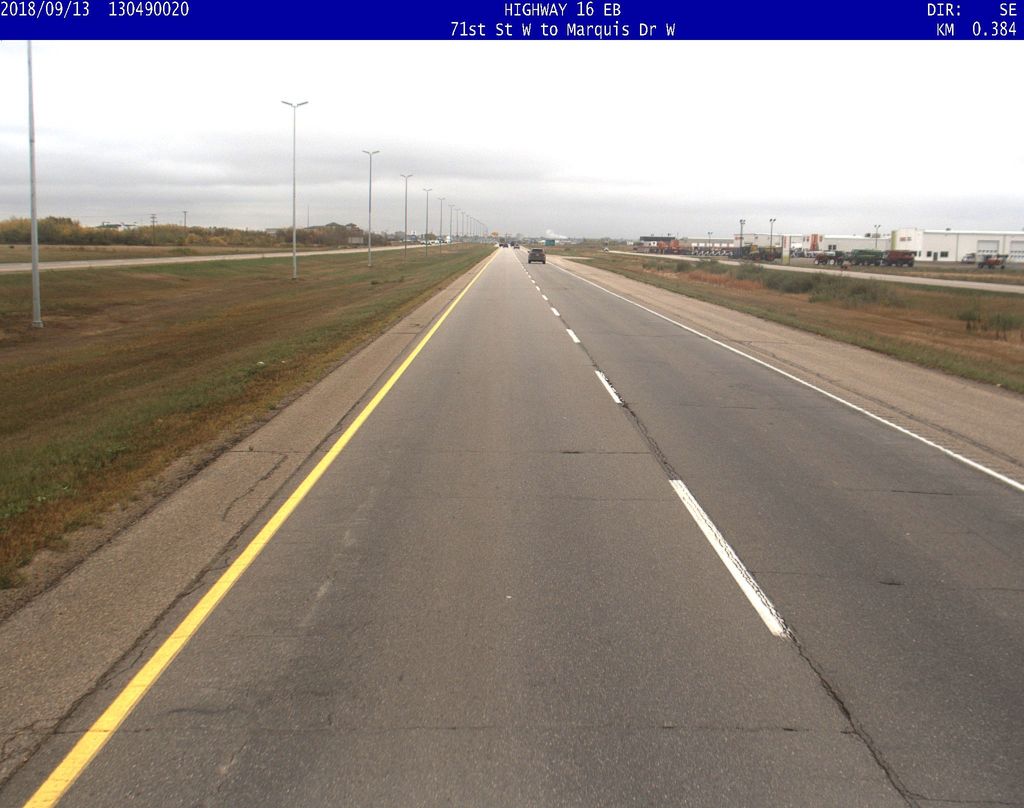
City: saskatoon